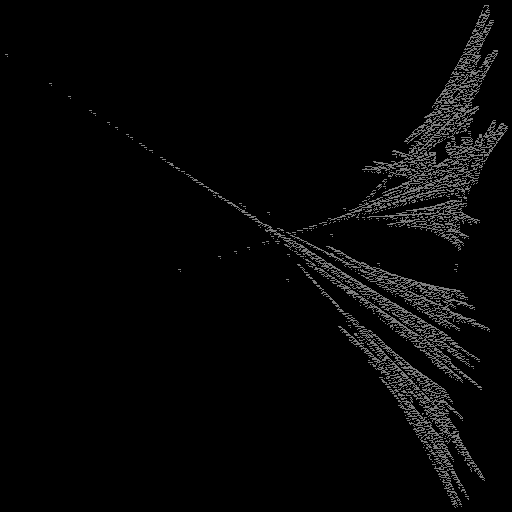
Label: ginkgo